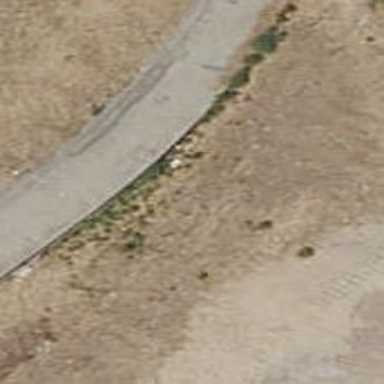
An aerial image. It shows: Aqueduct bridge carrying water pipeline.